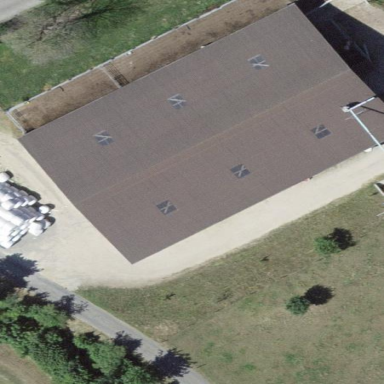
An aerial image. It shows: Barn.